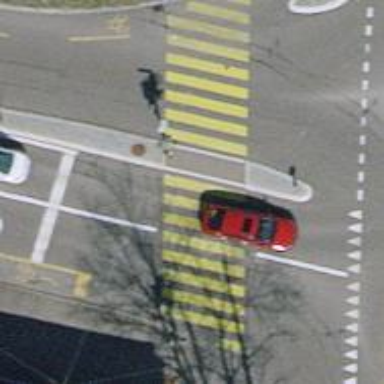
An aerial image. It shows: Road crossing with traffic signals and pedestrian island.